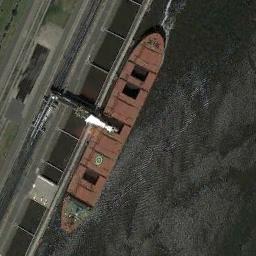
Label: ship